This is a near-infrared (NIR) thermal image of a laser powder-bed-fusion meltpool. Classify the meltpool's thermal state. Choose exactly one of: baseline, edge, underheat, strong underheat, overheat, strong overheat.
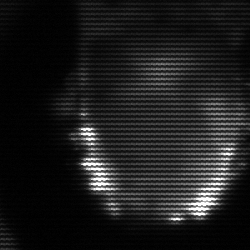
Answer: baseline